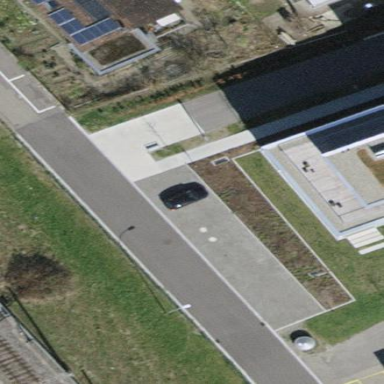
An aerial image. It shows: Street side parking area.